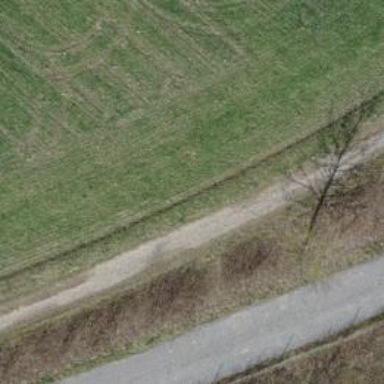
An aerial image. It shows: Compacted path road.